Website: apple
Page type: payment
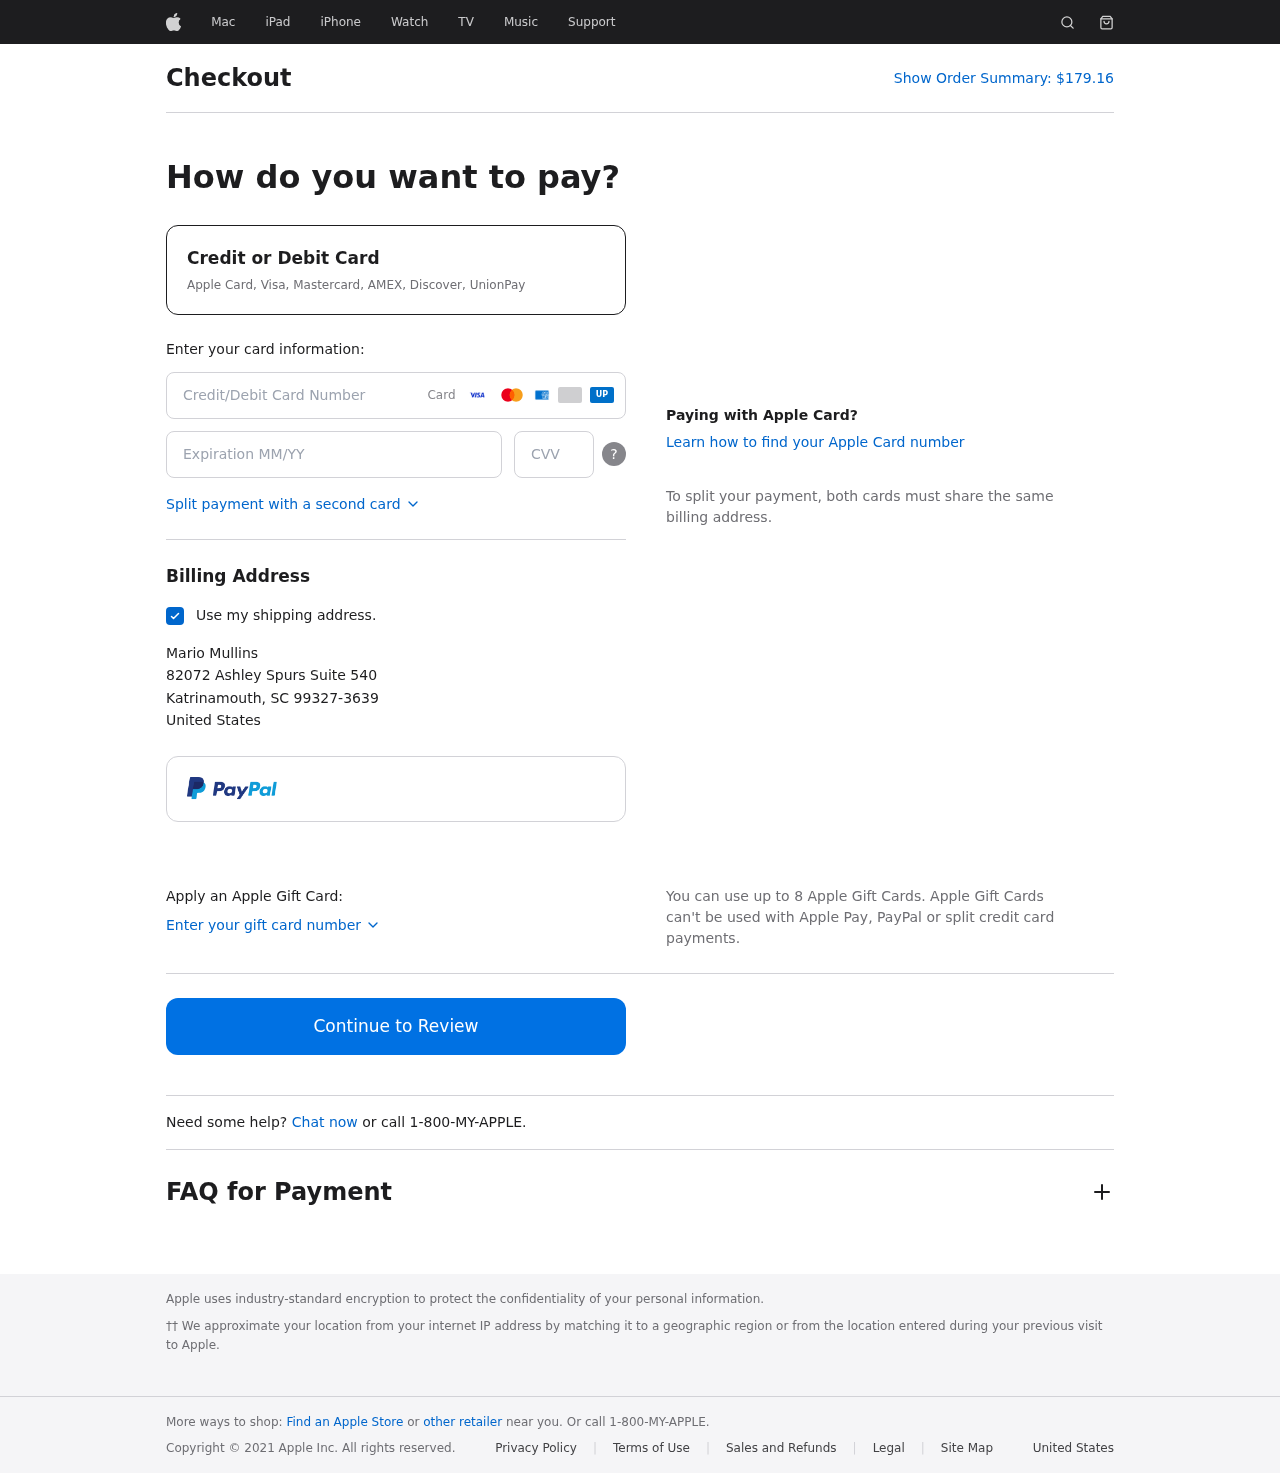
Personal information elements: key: PII_CARD_CVV
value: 1319
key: PII_CARD_EXPIRY
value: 12/28
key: PII_CARD_NUMBER
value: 3741 3708 0442 328
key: PII_CITY
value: Katrinamouth
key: PII_COUNTRY
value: United States
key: PII_FULLNAME
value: Mario Mullins
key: PII_POSTCODE_FULL
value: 99327-3639
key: PII_STATE_ABBR
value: SC
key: PII_STREET
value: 82072 Ashley Spurs Suite 540
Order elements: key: ORDER_TOTAL
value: $179.16